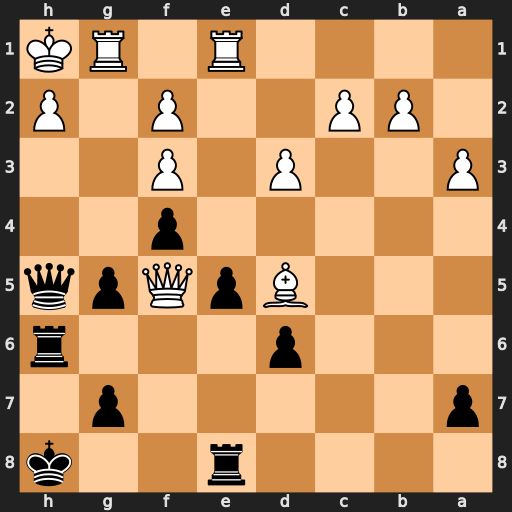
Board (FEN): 4r2k/p5p1/3p3r/3BpQpq/5p2/P2P1P2/1PP2P1P/4R1RK
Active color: b
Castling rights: -
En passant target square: -
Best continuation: Qxh2#